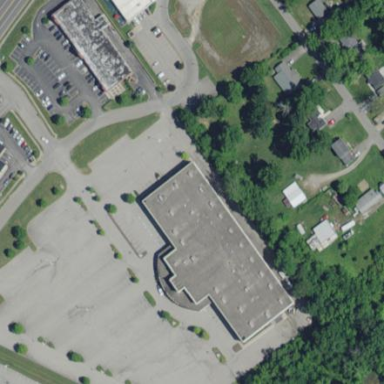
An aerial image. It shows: Cinema building.